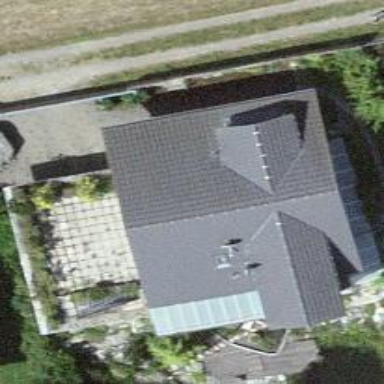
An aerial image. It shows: Solar photovoltaic panel generator located on building's roof.